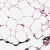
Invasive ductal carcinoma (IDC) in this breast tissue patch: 0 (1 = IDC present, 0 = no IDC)